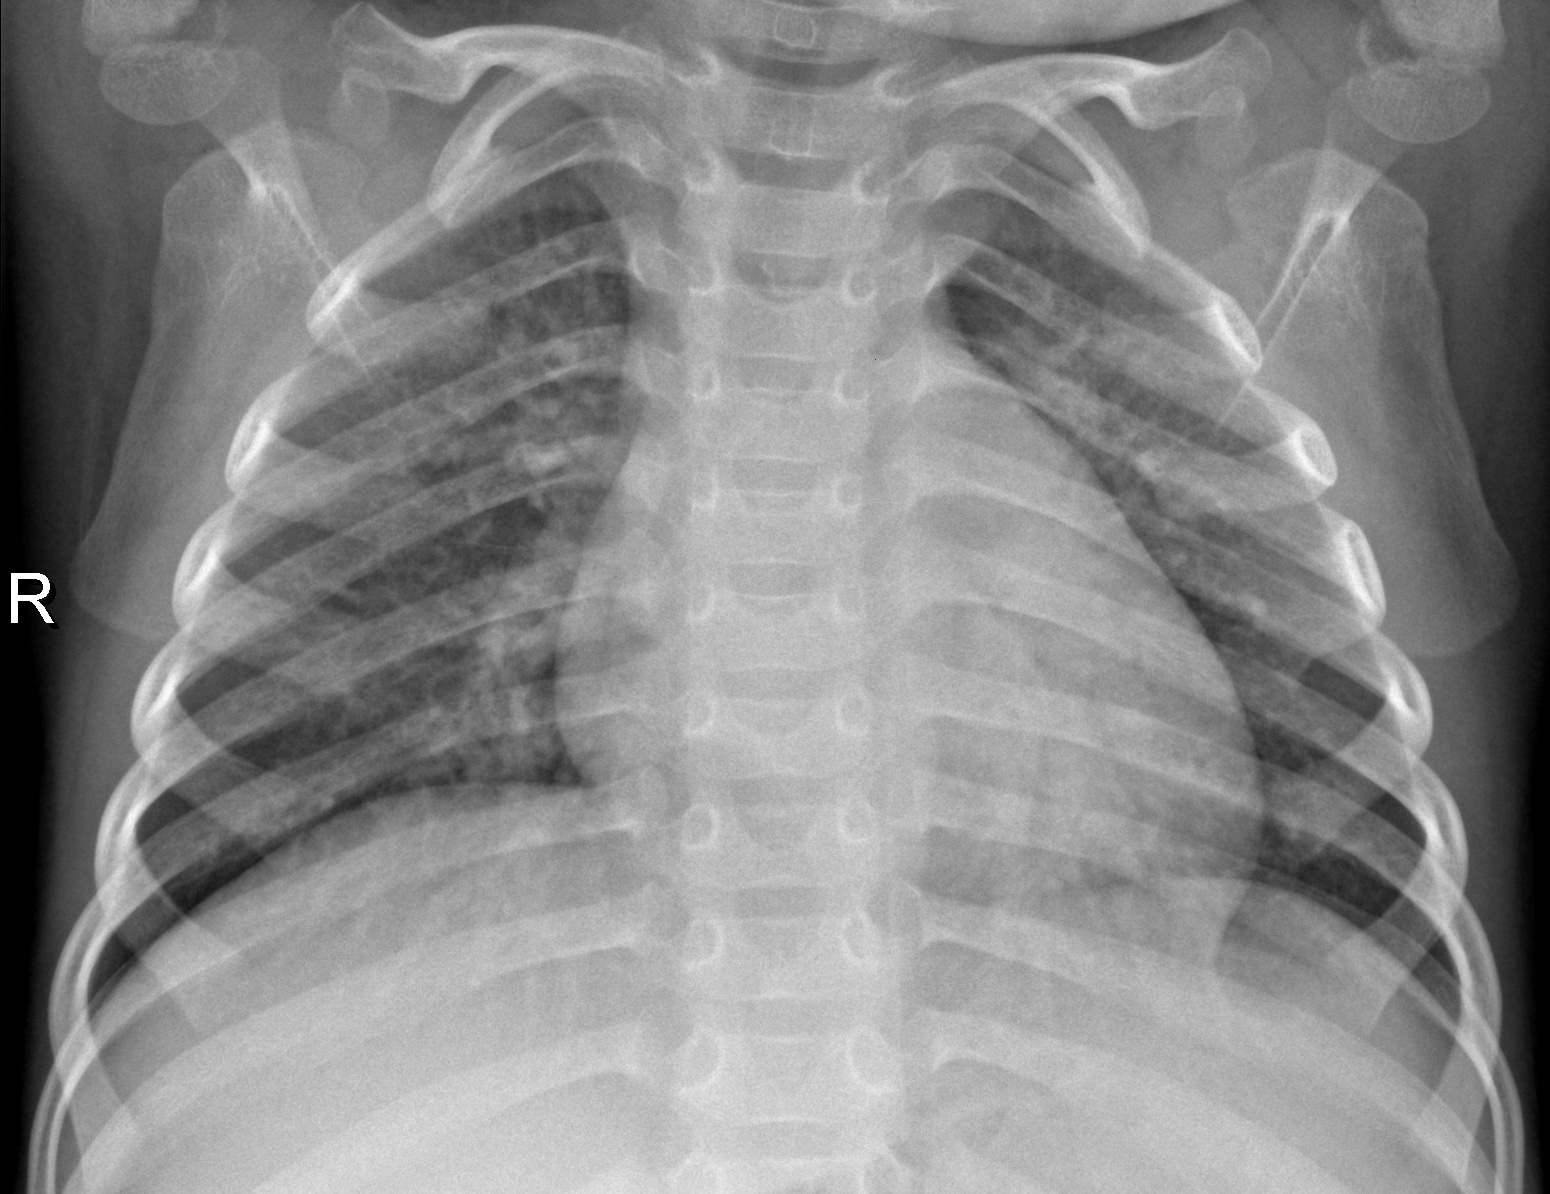
Diagnosis: NORMAL